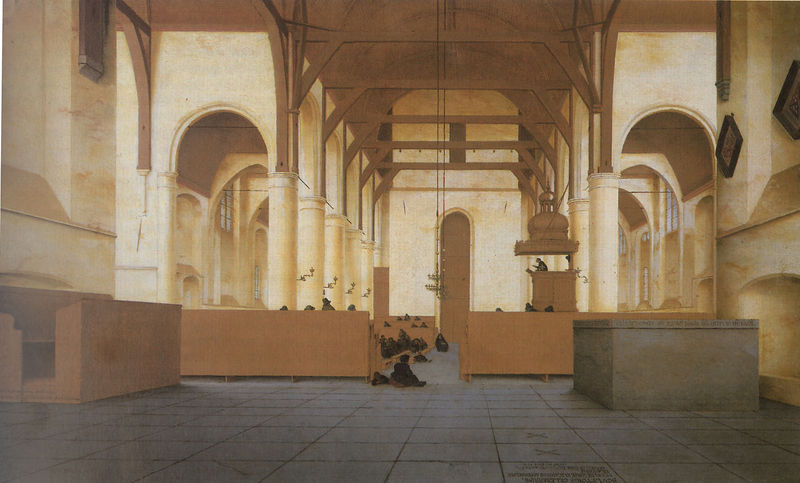
Titel: Vierung und Kirchenschiff von St. Odulphuskerk , Assendelft, von der rechten Seite des Chors
Künstler: Pieter Saenredam
Institution: Amsterdam, Rijksmuseum
Schlagwörter: gemälde, mann, frauen, menschen, ocker, sitzen, braun, fenster, frau, holz, licht, männer, pfeiler, raum, säule, säulen, gebäude, architektur, mensch, innenraum, kirche, boden, decke, innen, bogen, italien, perspektive, bank, figuren, rundbogen, kronleuchter, leuchter, balken, wände, gewölbe, zentralperspektive, holzdecke, altar, arkaden, bänke, hauptschiff, kerzenhalter, kerzenleuchter, kirchenbank, prediger, kirchenbänke, mittelschiff, pfarrer, kanzel, seitenschiff, priester, predigt, steinboden, streben, bau, holzbalken, gebälk, bauwerk, schalldeckel, chorgestühl, raumillusion, fenster+, predikt, mzentralperspektive, kirchenbänke3, nachreformatorisch